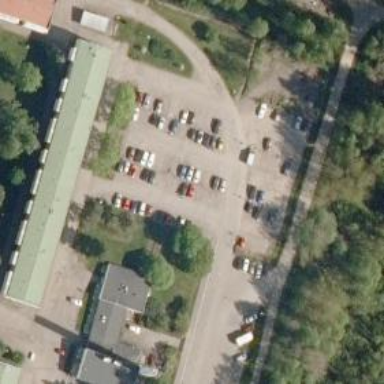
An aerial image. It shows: Parking area.